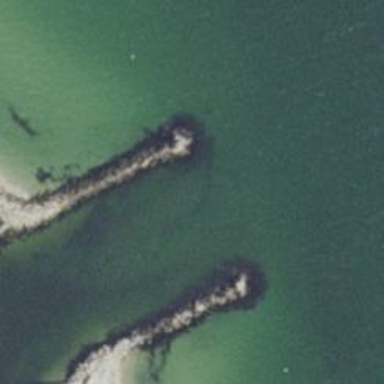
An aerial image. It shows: Breakwater structure.